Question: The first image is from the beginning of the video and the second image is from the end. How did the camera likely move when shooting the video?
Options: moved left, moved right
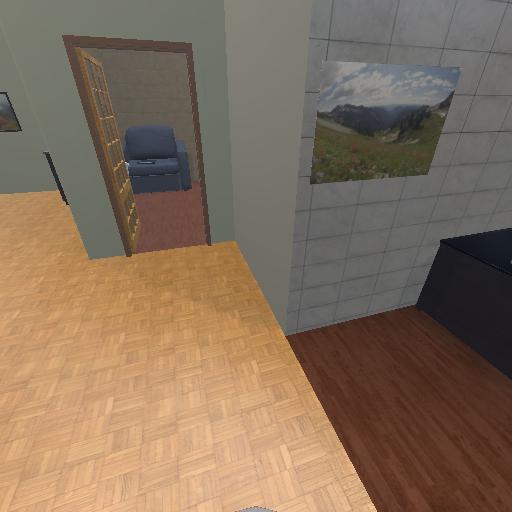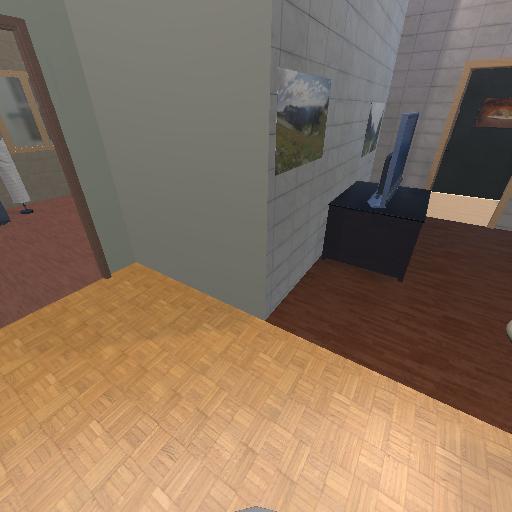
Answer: moved left